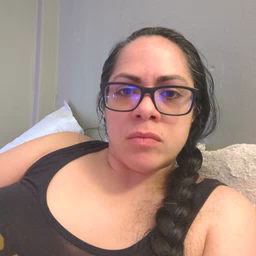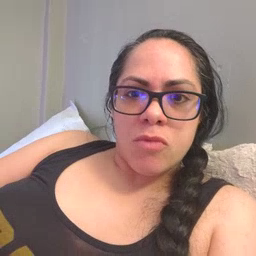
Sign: go